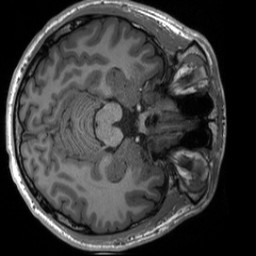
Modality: T1w
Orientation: axial
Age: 22
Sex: male
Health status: healthy
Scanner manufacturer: siemens
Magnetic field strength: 3 T
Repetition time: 2 s
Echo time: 0.00232 s